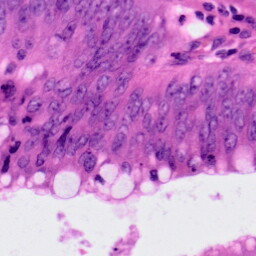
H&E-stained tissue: Colon